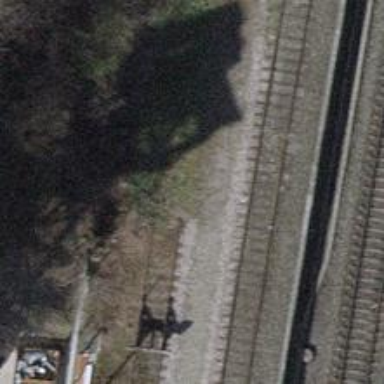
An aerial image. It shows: Railway buffer stop.